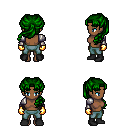
a pixel art fantasy rpg character, female body template, human, dark skin, steel arm armor, teal pants, green princess hairstyle, gold gloves, black shoes, four views (front, back, left, right), 2x2 character sprite sheet, small pixel art, hard edges, no anti-aliasing